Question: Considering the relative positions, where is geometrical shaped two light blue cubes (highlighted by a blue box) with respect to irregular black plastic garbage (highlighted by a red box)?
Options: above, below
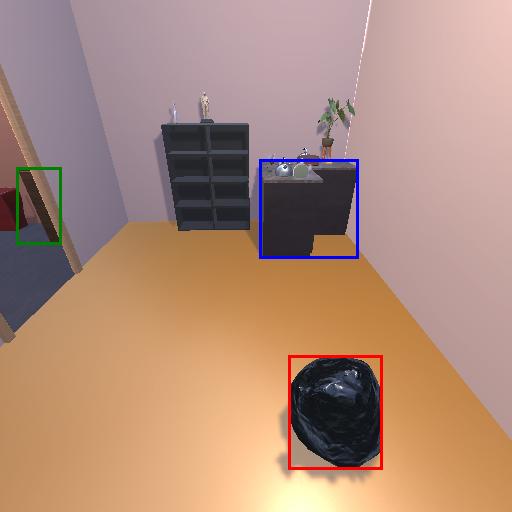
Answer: above